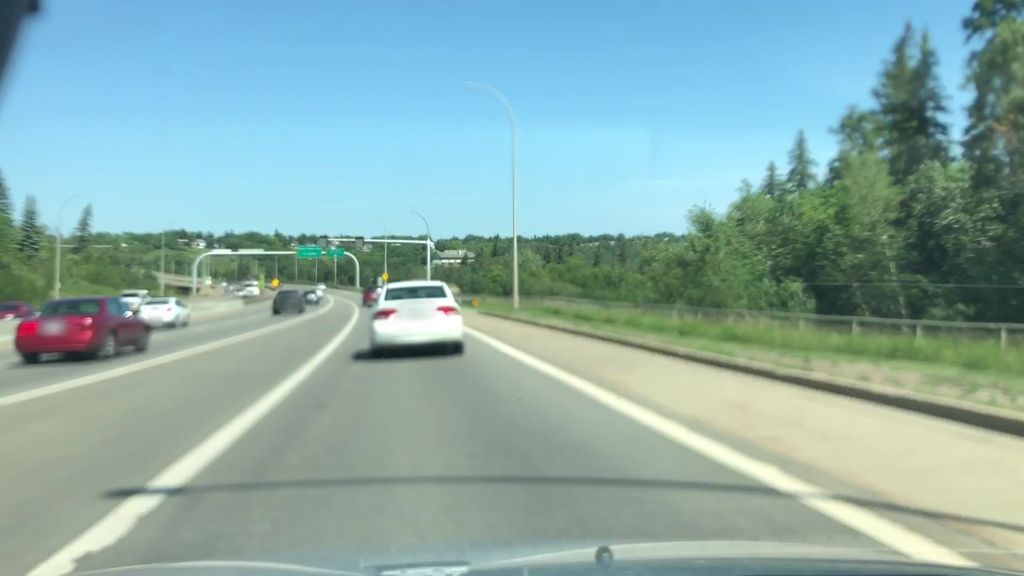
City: edmonton